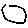
Label: moon